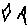
Label: hexagon